Interaction volume radius: 5 \u00c5
Interaction volume height: 25 \u00c5
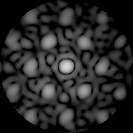
Disorder parameter: 0.4426